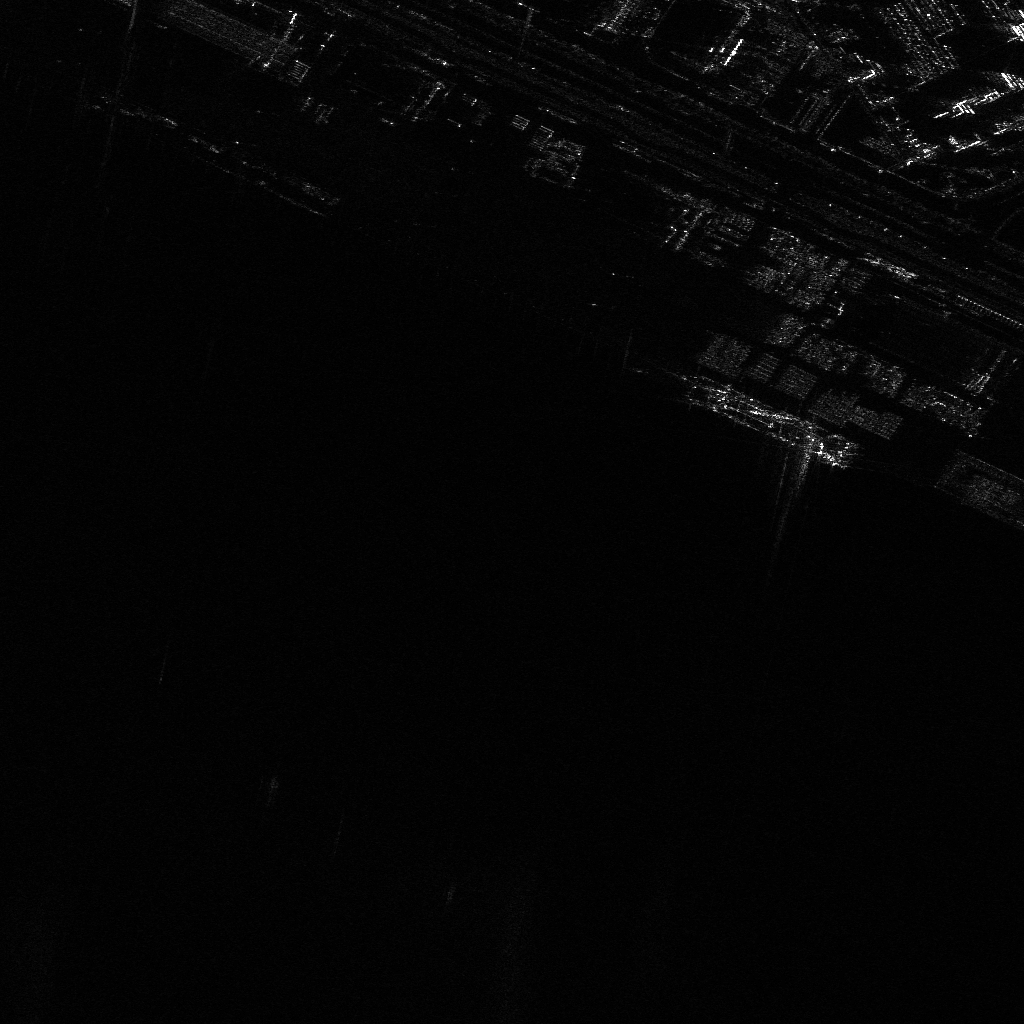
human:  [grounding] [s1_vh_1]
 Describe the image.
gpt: In the satellite image, there is  <ref>1 medium ore-oil </ref> <box>[[64, 38, 83, 42, 20]]</box> located at right.